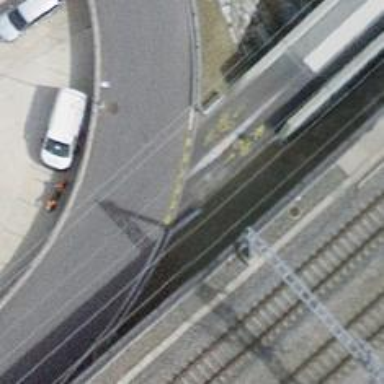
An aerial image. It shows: Asphalt path that serves as bridge.